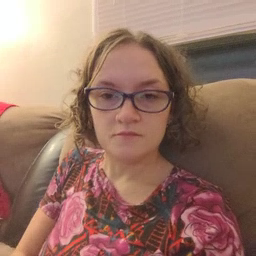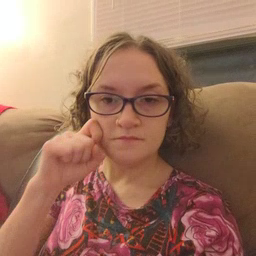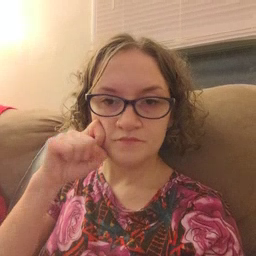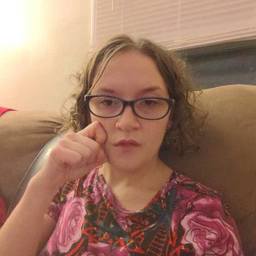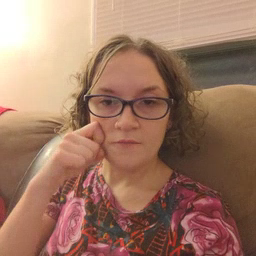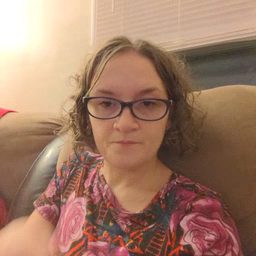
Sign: apple